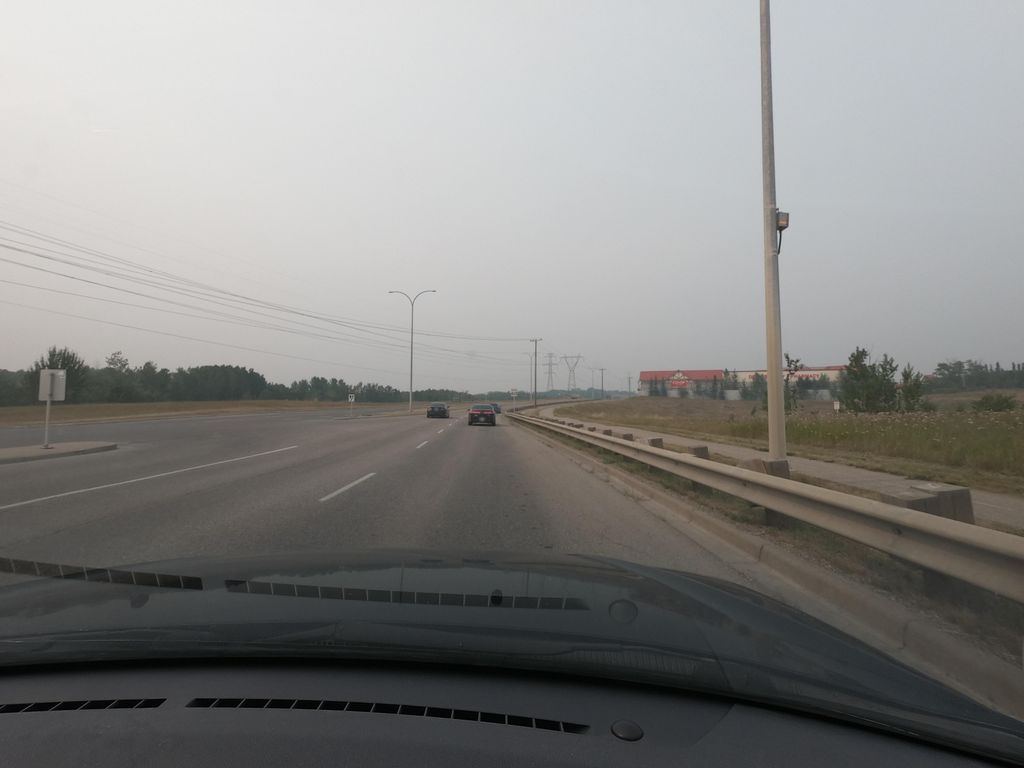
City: calgary